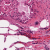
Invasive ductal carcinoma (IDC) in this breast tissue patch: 0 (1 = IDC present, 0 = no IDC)